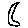
Label: moon